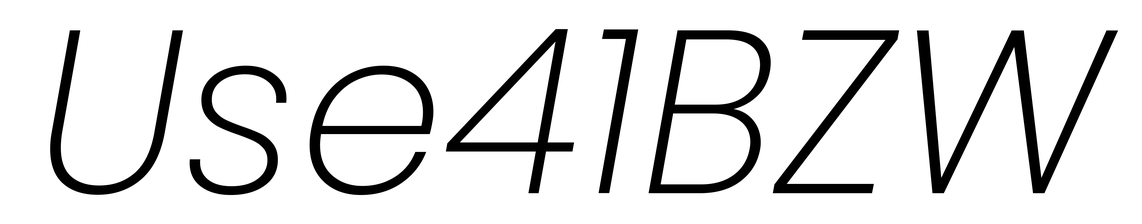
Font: Poppins-ExtraLightItalic